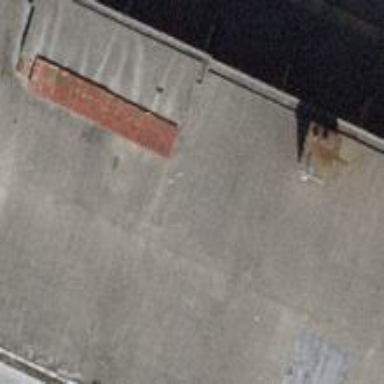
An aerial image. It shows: Warehouse building.